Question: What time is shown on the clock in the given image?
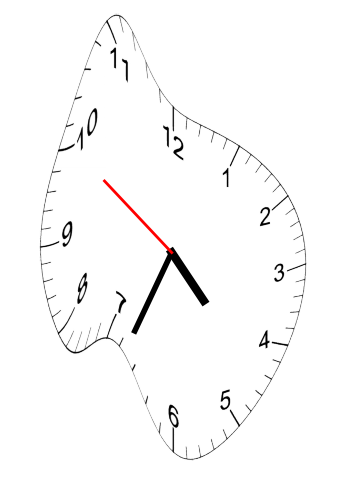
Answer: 04:33:50